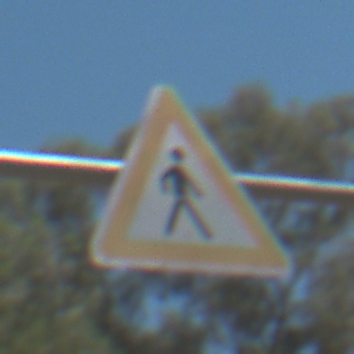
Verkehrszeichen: FussgaengerLinks
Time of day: Midday
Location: Outdoor (Nature)
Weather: Clear
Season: NotSpecified
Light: Natural